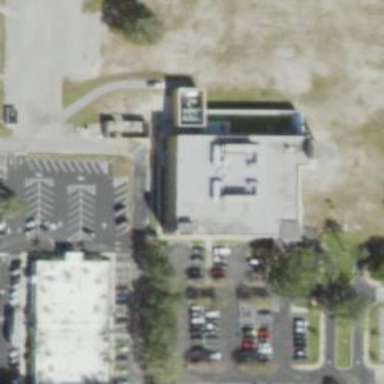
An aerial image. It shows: Hospital building.